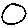
Label: circle